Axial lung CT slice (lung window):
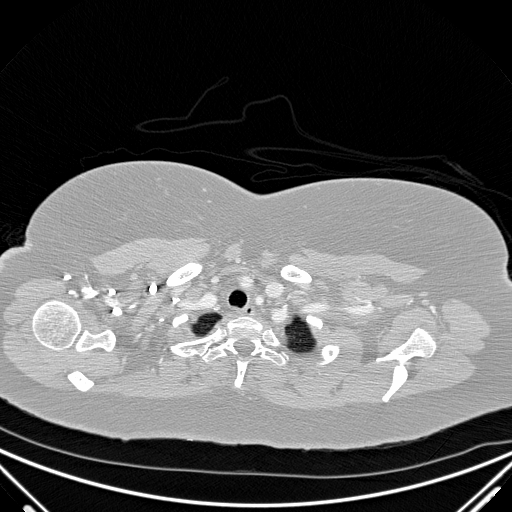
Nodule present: no